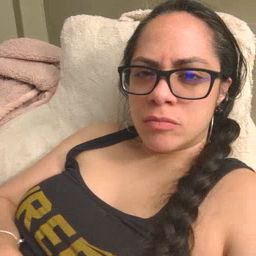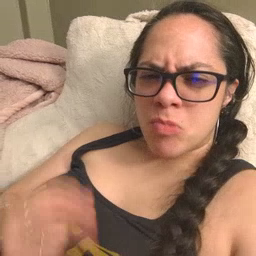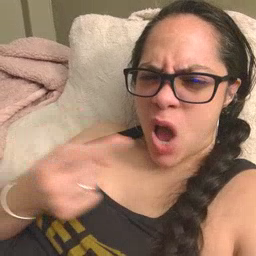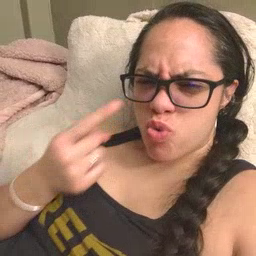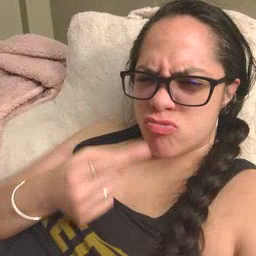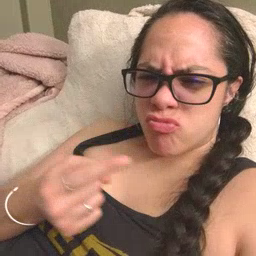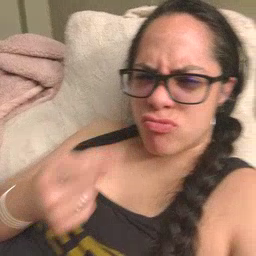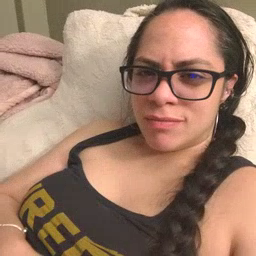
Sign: owie